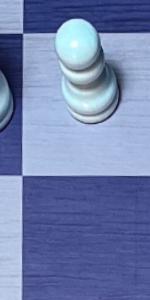
Label: Empty